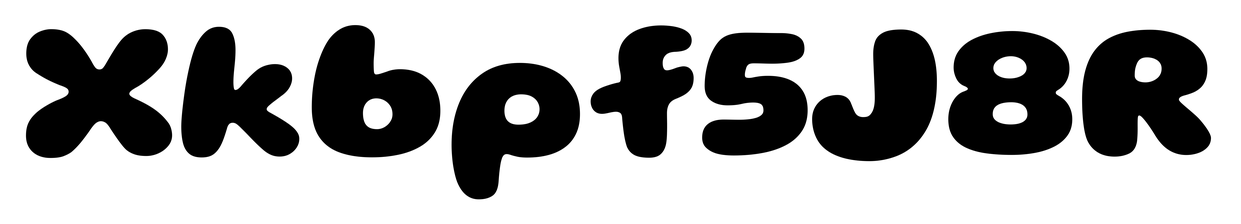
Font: Gluten_ExtraBold